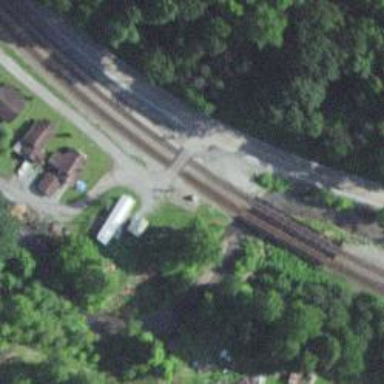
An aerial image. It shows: Railway level crossing.